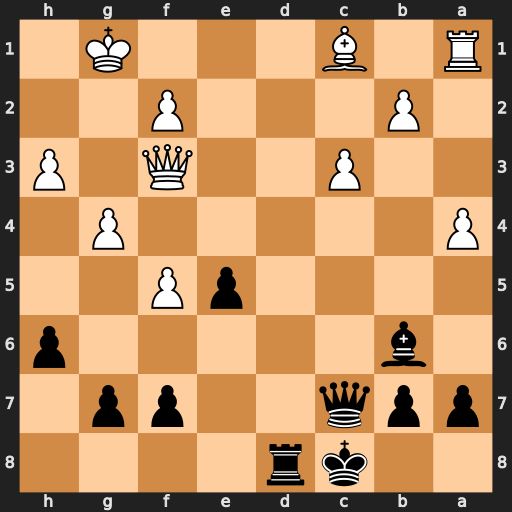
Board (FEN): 2kr4/ppq2pp1/1b5p/4pP2/P5P1/2P2Q1P/1P3P2/R1B3K1
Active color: b
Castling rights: -
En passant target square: -
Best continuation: e4 Bf4 exf3